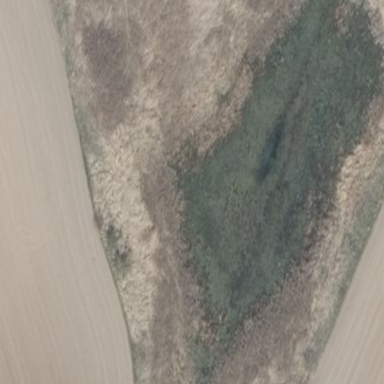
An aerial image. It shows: Wetland area dominated by reedbeds.